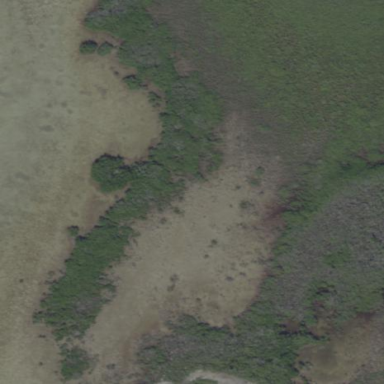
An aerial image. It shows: Beautiful mangrove wetland area.